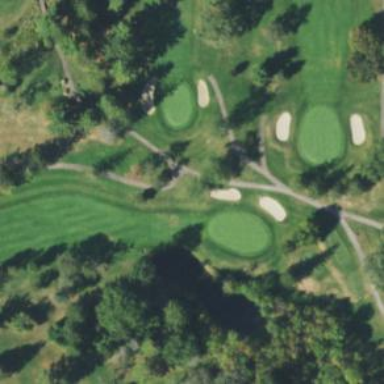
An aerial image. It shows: Service road designated as golf cart path.